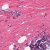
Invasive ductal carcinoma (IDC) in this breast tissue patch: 0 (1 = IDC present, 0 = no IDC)